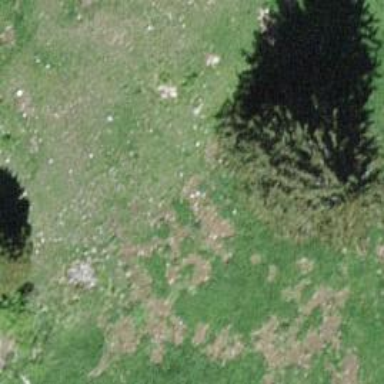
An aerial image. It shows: Needle-leaved tree in natural setting.